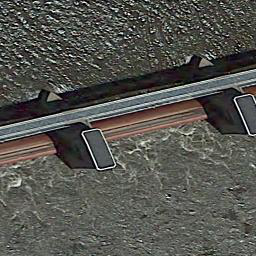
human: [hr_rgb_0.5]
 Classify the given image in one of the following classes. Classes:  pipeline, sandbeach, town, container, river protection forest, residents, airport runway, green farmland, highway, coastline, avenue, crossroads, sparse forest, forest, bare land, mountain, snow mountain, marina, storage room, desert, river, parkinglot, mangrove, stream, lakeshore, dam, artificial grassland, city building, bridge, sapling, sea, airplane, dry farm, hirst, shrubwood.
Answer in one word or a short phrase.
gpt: dam